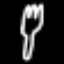
Label: fork